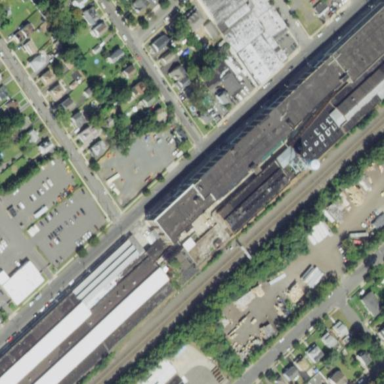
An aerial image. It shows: Industrial building.